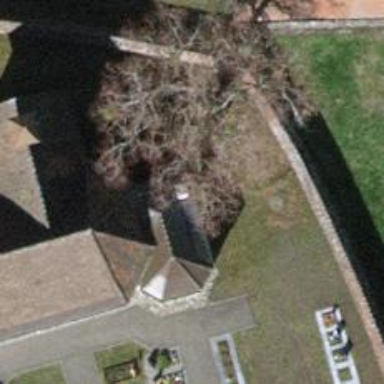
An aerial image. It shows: Historic tomb.